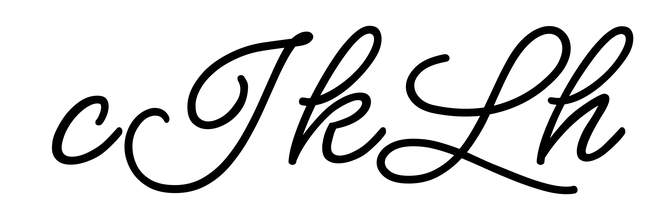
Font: MeowScript-Regular